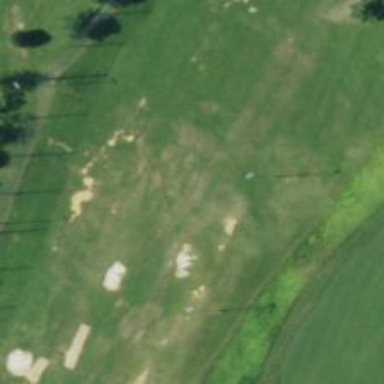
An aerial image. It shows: Rough area on grassy golf course.